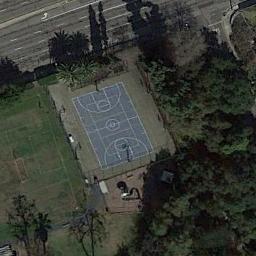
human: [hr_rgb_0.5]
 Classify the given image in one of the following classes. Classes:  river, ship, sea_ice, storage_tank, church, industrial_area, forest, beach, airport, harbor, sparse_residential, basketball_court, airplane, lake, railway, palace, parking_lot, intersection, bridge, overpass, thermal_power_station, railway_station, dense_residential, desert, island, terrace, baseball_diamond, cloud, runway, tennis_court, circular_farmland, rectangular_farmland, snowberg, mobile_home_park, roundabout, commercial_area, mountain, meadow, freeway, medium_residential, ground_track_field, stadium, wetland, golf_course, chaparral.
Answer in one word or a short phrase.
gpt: basketball_court